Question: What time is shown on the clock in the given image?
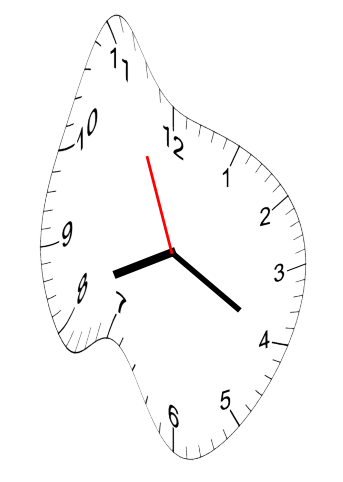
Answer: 08:19:56